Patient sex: M
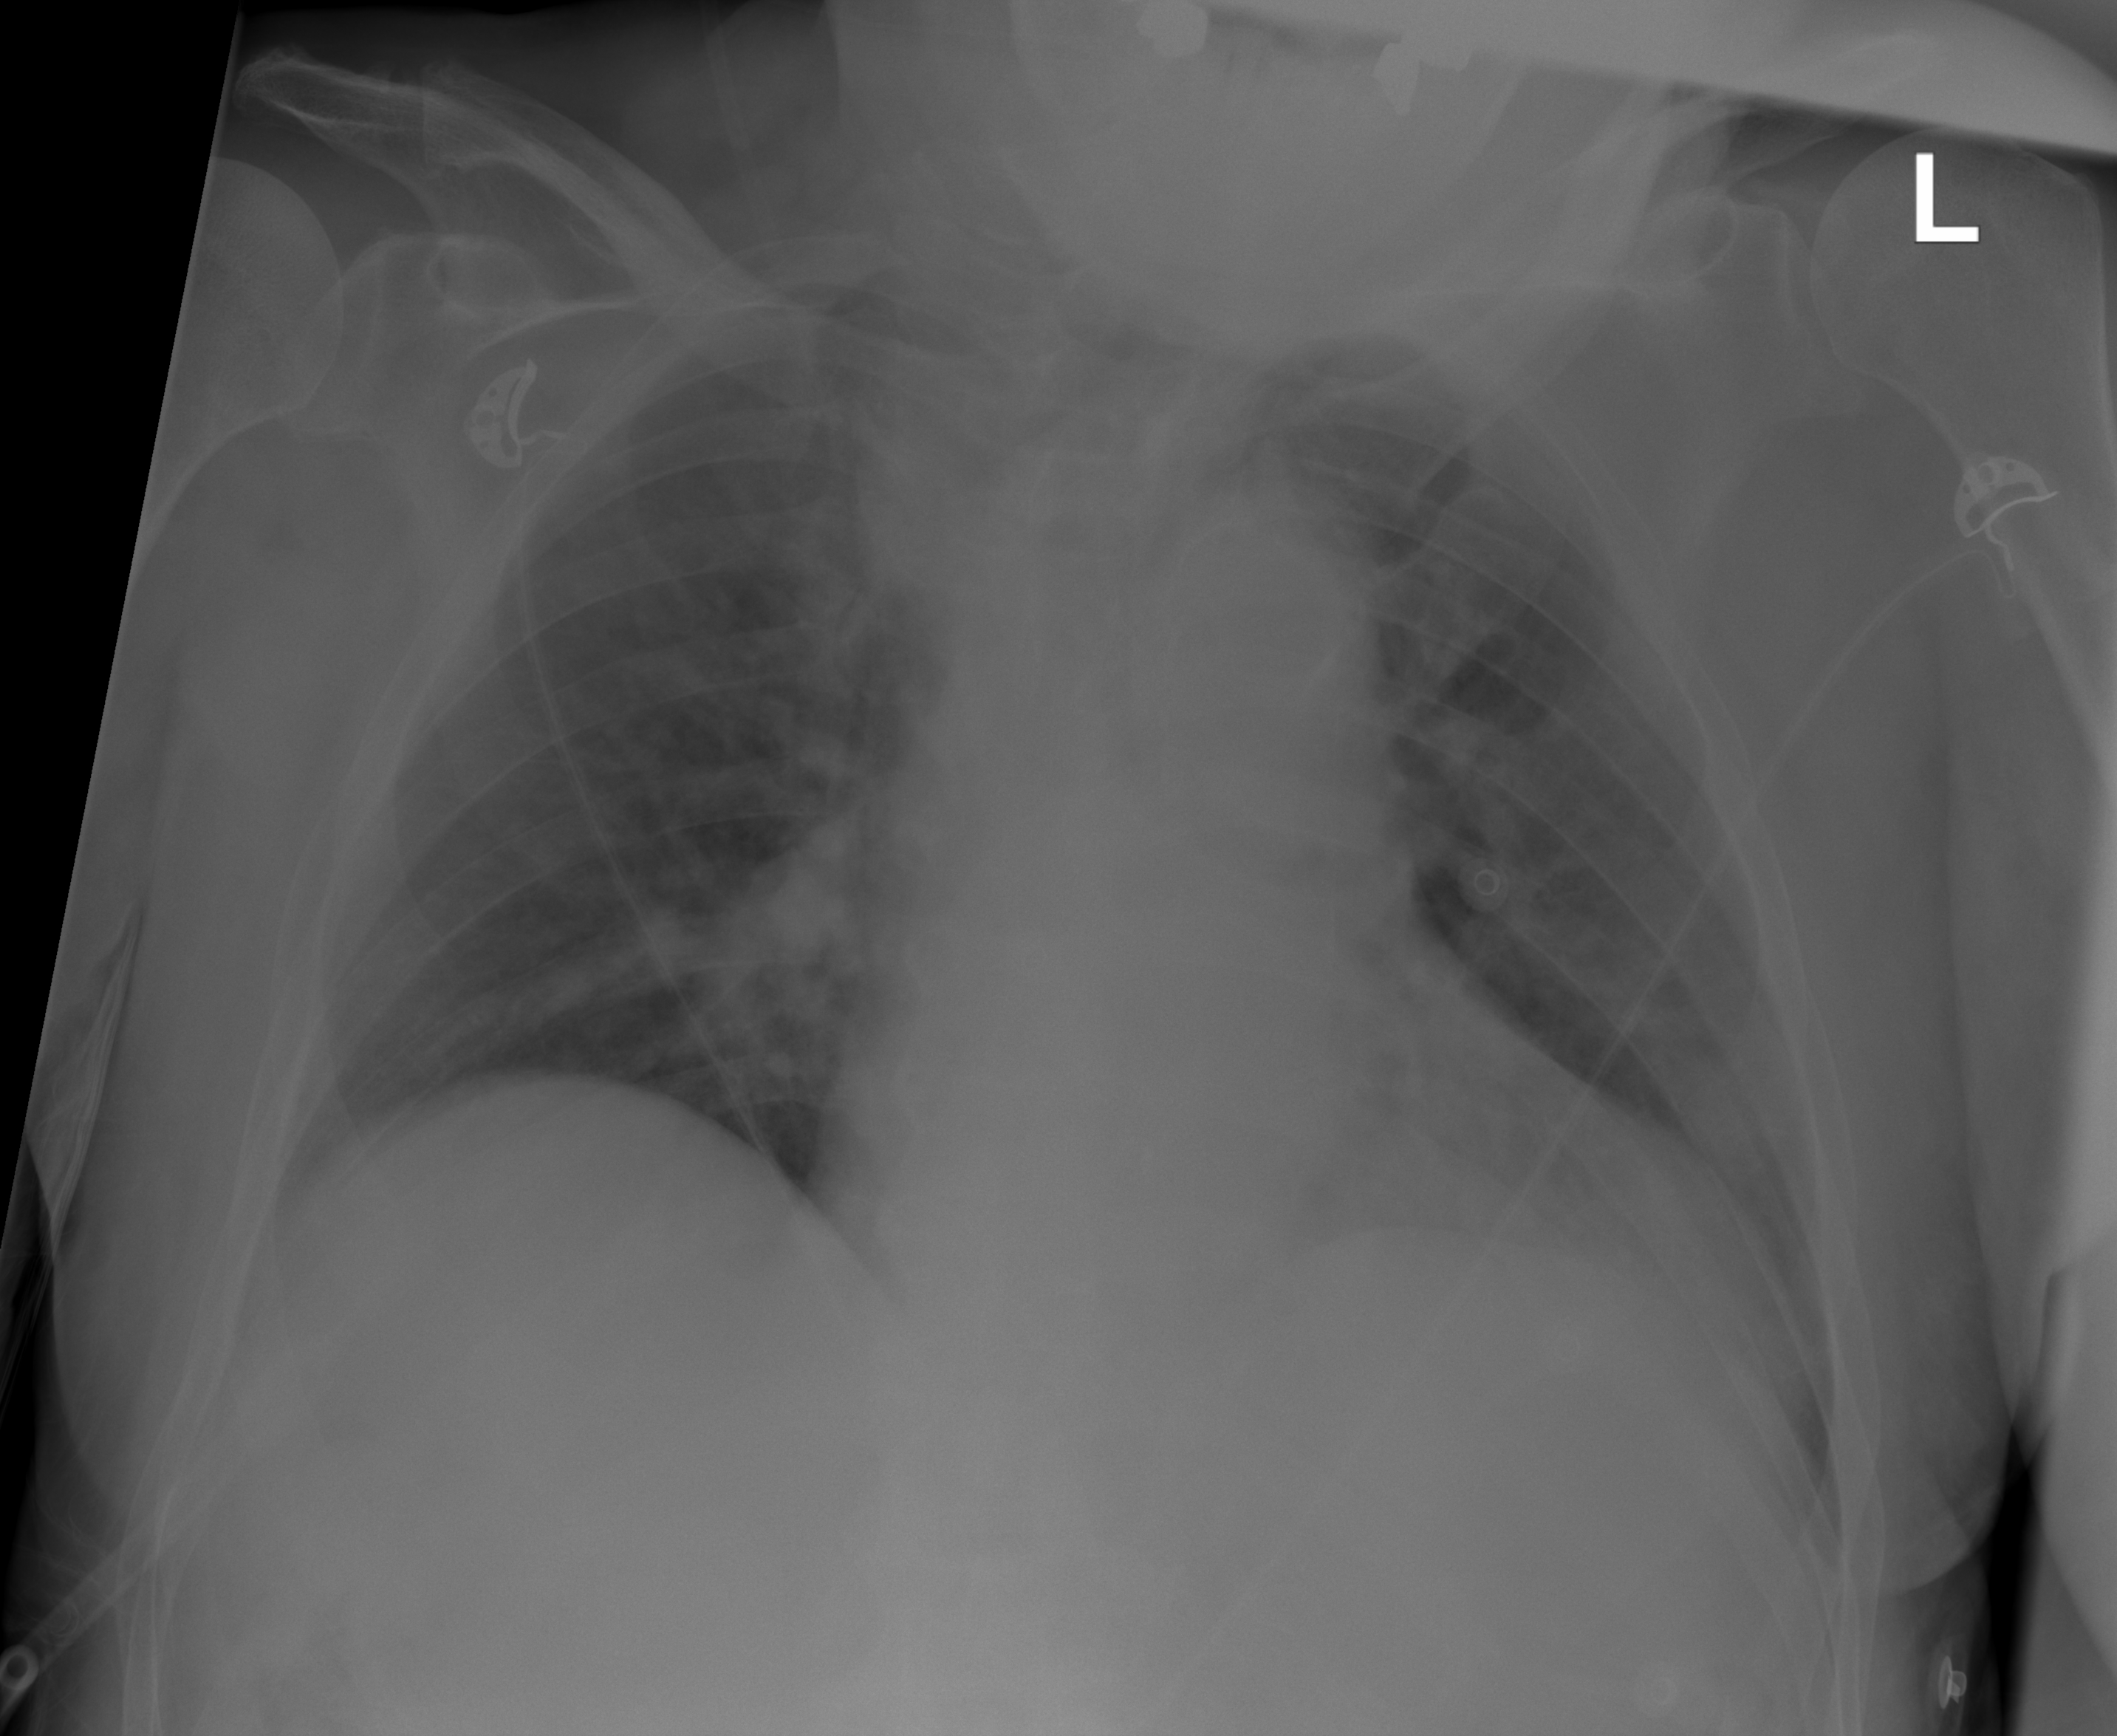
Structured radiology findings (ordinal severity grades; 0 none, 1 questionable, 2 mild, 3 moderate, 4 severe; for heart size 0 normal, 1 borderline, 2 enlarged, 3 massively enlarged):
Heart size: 2
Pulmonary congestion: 2
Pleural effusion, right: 1
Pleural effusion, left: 1
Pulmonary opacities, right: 3
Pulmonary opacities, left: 3
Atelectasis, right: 2
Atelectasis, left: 2